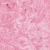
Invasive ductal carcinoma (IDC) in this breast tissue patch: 0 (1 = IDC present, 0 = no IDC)